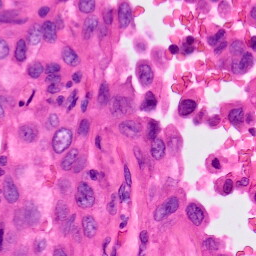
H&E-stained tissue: Lung